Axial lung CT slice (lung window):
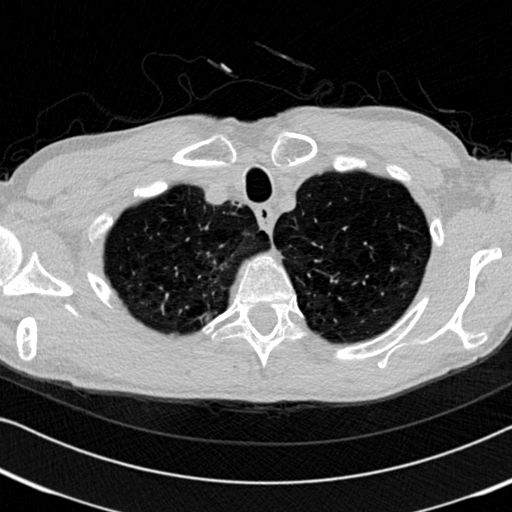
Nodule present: yes
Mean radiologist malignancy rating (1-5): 1